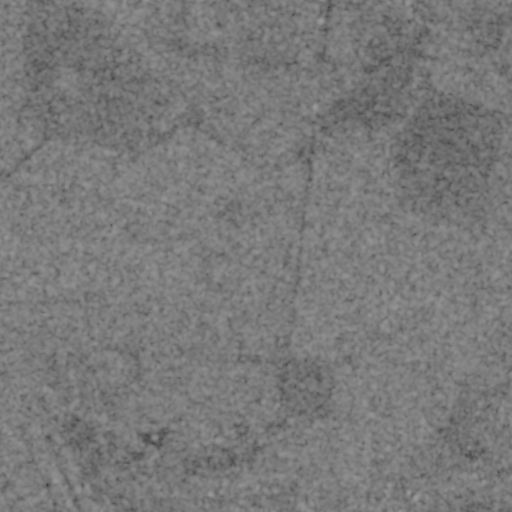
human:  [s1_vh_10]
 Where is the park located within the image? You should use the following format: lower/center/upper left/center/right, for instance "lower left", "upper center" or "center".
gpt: The park is located in the upper center of the image.
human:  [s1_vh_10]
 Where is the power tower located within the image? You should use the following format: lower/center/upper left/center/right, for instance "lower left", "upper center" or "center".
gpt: The power tower is located in the right of the image.
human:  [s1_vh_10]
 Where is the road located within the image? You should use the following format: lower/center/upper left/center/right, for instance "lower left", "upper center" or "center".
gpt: There is no road in the image.

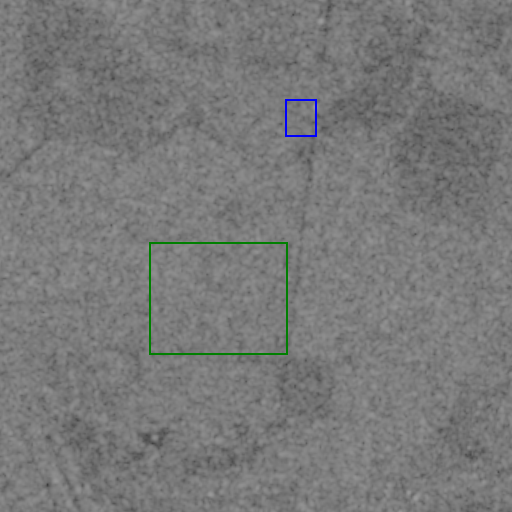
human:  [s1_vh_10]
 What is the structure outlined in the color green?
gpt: The structure outlined in green is a crop field.
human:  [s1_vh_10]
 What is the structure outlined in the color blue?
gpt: The structure outlined in blue is a park.
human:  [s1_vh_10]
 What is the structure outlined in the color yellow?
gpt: There is no yellow outline.